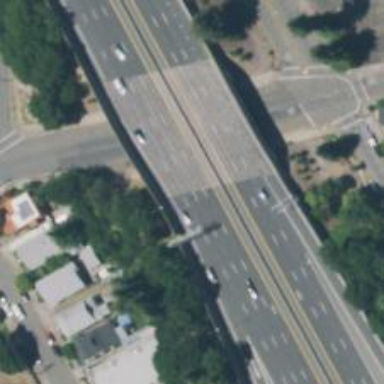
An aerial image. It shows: Bridge over motorway.